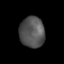
Tissue: lung
Cell type: Epithelial cells
Senescence score: 0.1943
Nuclear area (px): 760
Mean DAPI intensity: 83.746